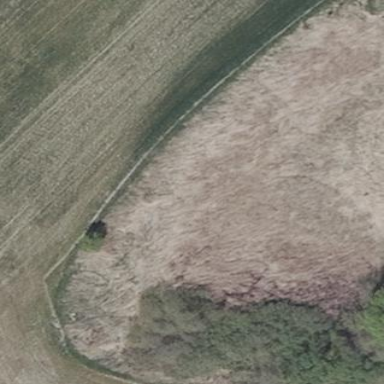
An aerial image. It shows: Wetland area dominated by reedbeds.